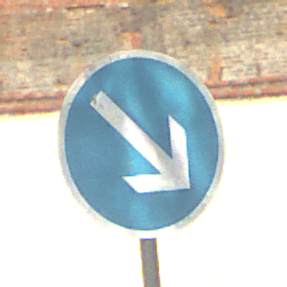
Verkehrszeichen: VorgeschriebeneVorbeifahrtRechts
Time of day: Midday
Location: Outdoor (Suburban)
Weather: PartlyCloudy
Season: NotSpecified
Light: Natural